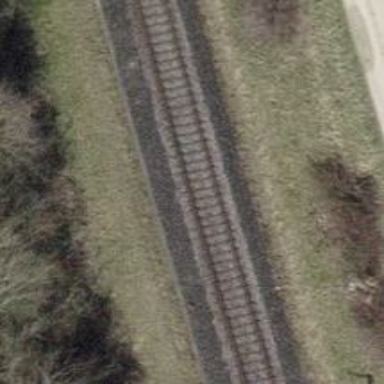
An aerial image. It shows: Single-track electrified railway with contact line.